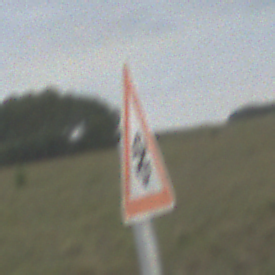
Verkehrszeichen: SchneeOderEisglaette
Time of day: Night
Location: Outdoor (Nature)
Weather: Overcast
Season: NotSpecified
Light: Artificial